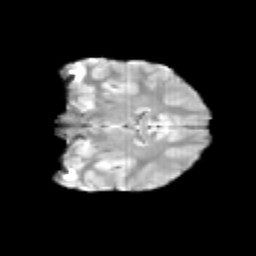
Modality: T2w
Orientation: coronal
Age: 11
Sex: male
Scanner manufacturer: siemens
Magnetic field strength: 3 T
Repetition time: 3.8 s
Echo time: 0.07 s